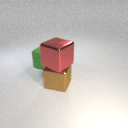
large red metal cube above large brown metal cube